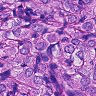
Metastatic tissue present: yes